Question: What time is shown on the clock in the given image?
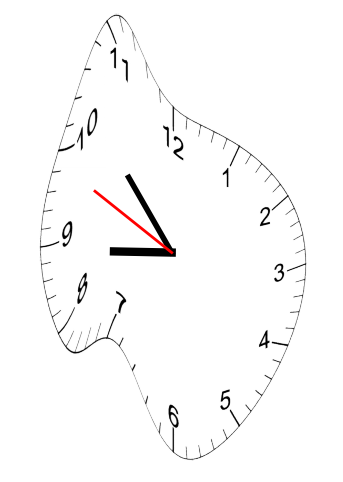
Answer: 08:52:49